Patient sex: M
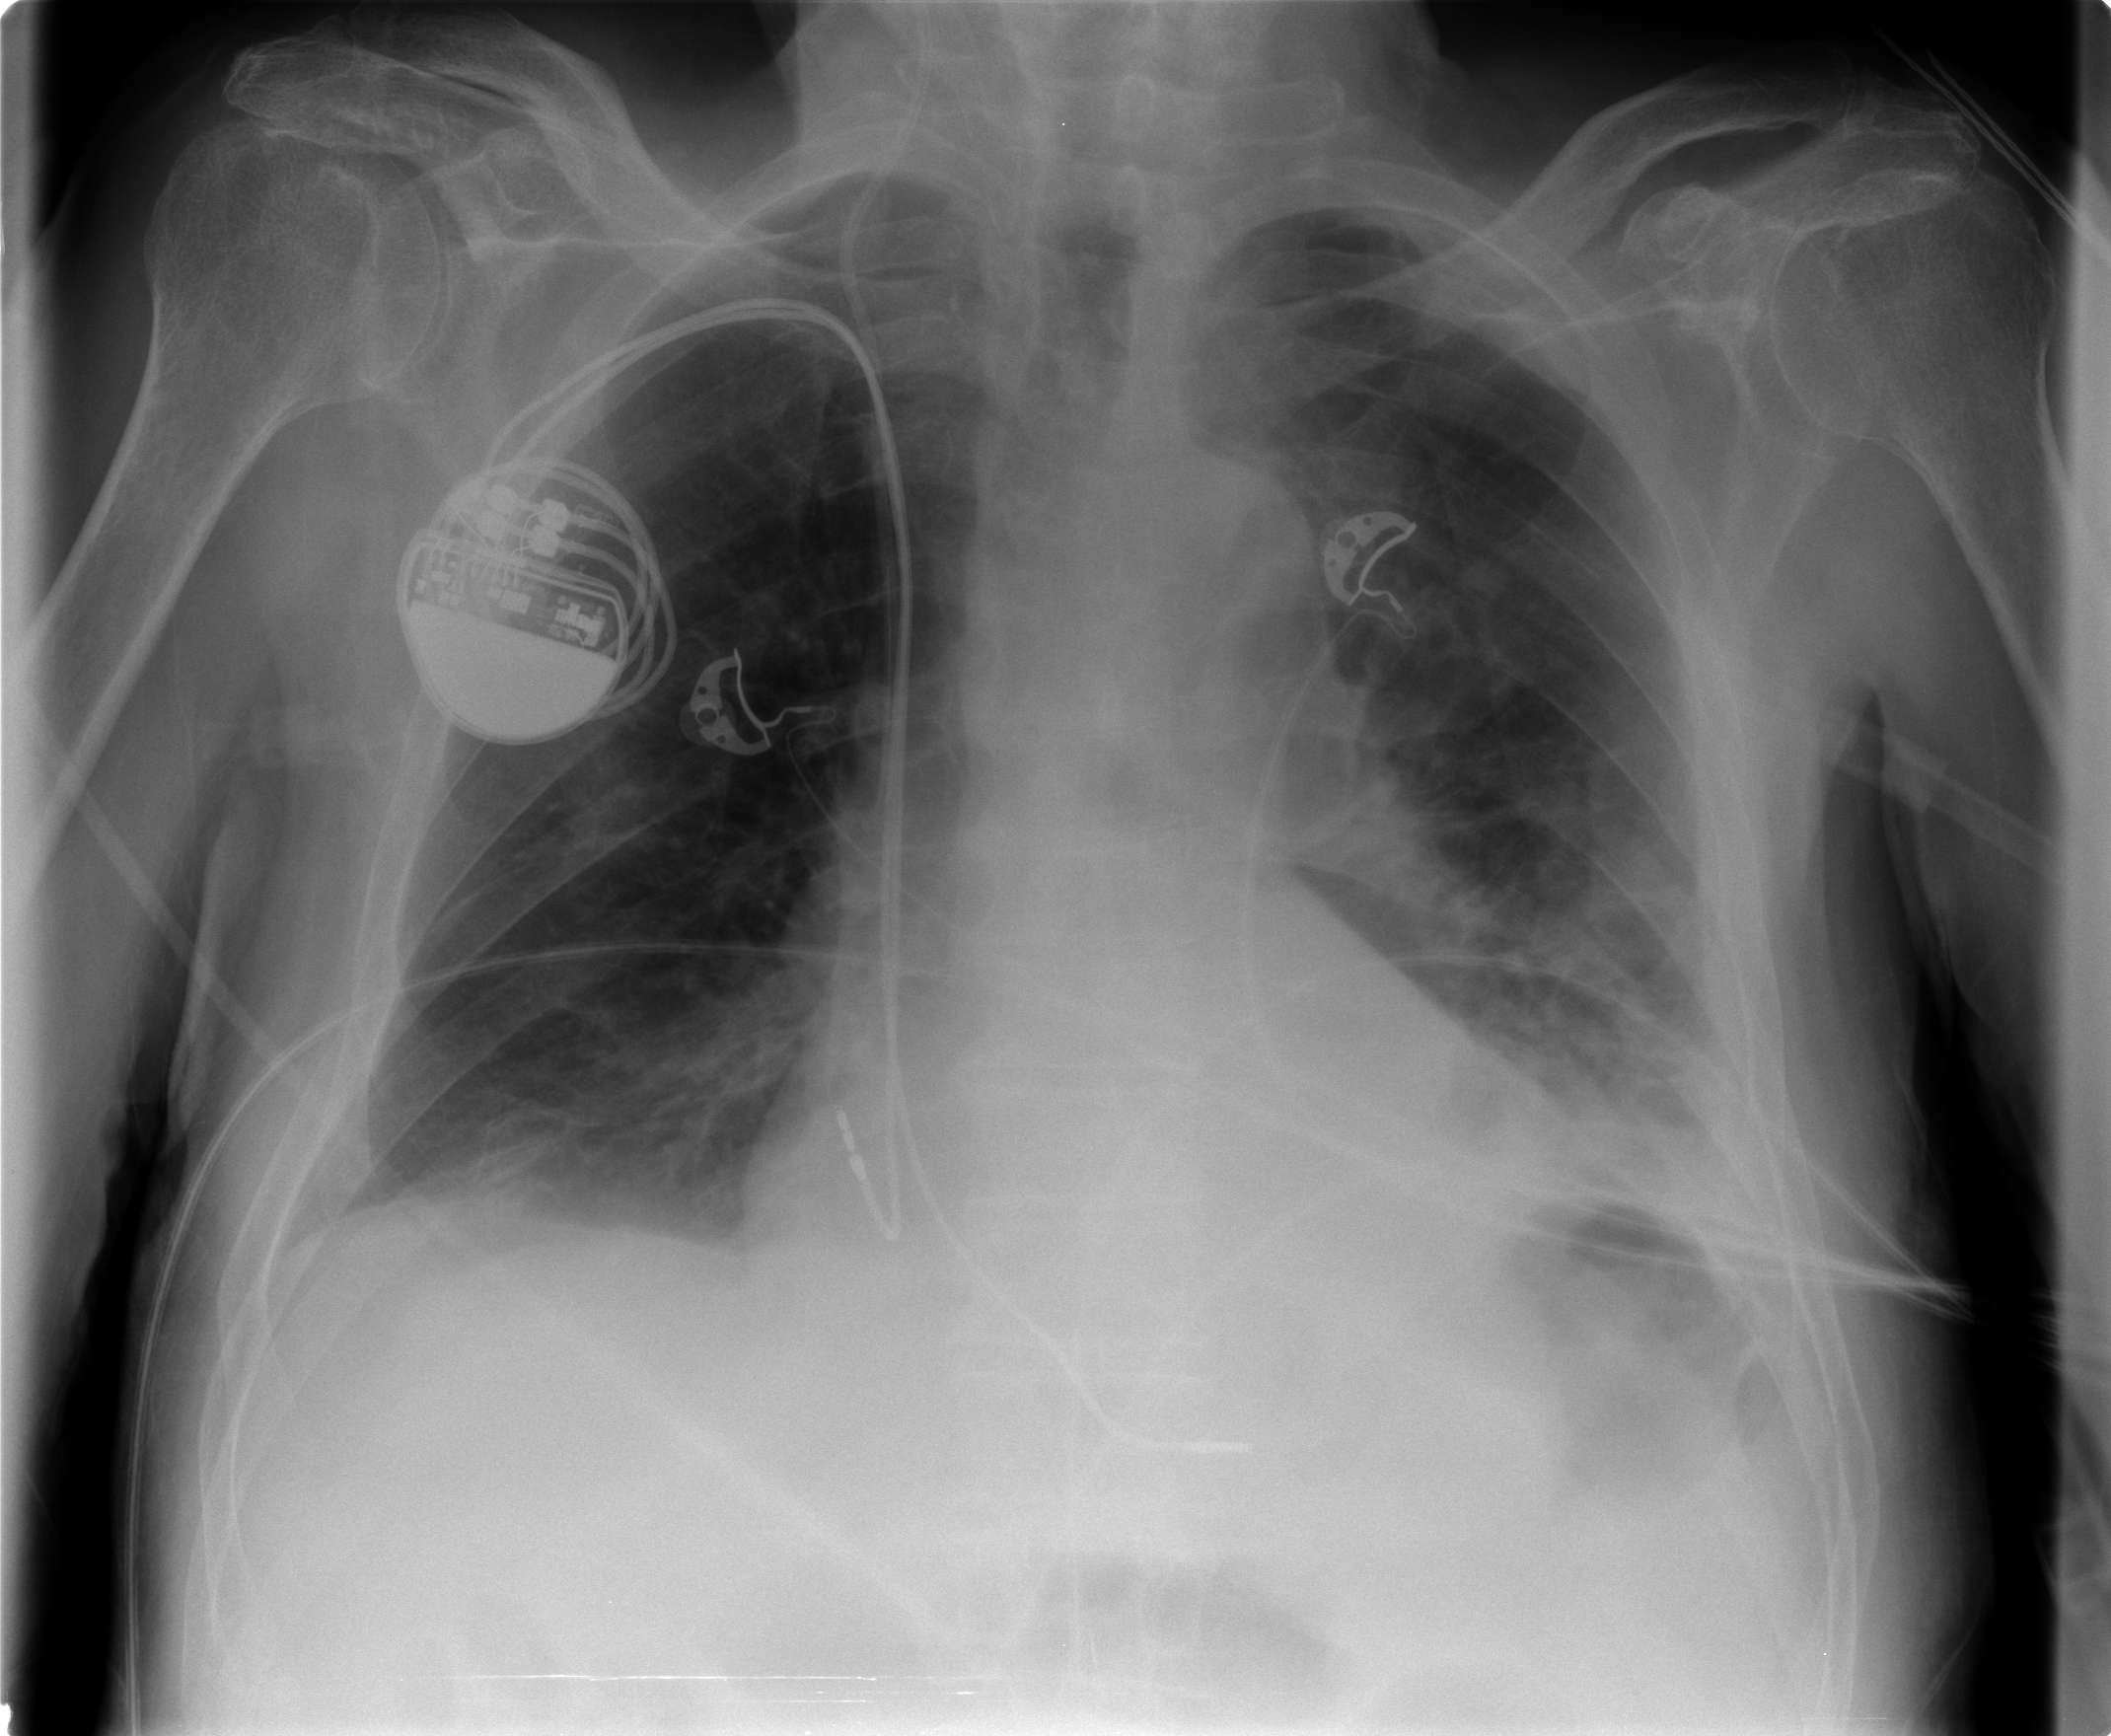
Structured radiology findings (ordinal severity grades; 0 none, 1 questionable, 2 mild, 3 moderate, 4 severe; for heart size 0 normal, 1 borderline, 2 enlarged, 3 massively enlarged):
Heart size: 0
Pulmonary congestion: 0
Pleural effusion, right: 0
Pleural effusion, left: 2
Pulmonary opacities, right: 0
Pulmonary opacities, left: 0
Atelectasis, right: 2
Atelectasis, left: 3